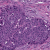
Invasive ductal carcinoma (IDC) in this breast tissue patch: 1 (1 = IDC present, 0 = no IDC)